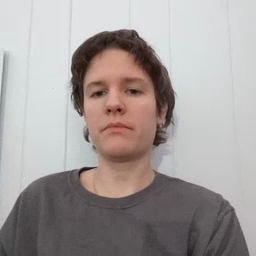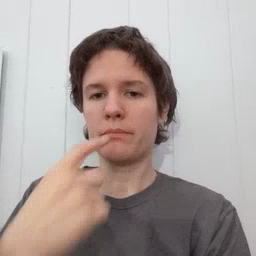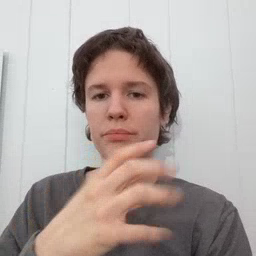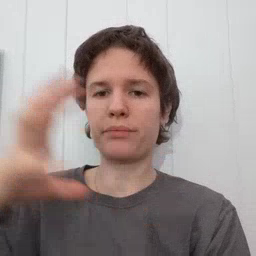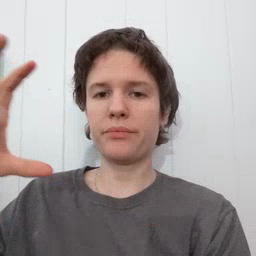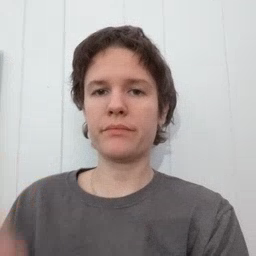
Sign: balloon